Field crop: maize
Growth stage: 2
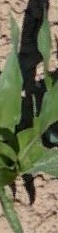
Species: maize